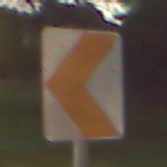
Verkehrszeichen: RichtungstafelnInKurvenKleinRechts
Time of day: Night
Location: Outdoor (Suburban)
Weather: Clear
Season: NotSpecified
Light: Artificial